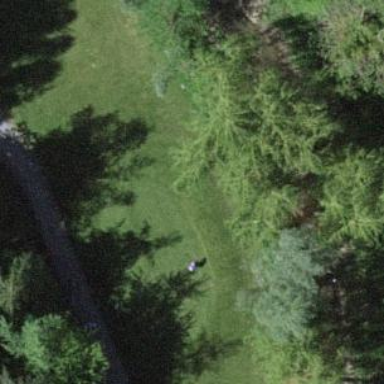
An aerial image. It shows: Golf tee.